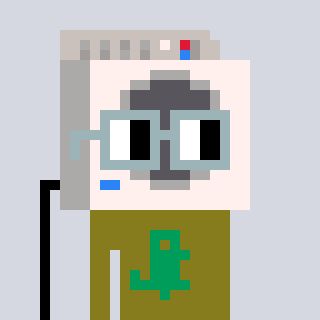
a pixel art character with square dark gray glasses, a washing machine-shaped head and a gunk-colored body on a cool background